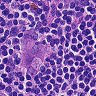
Metastatic tissue present: yes